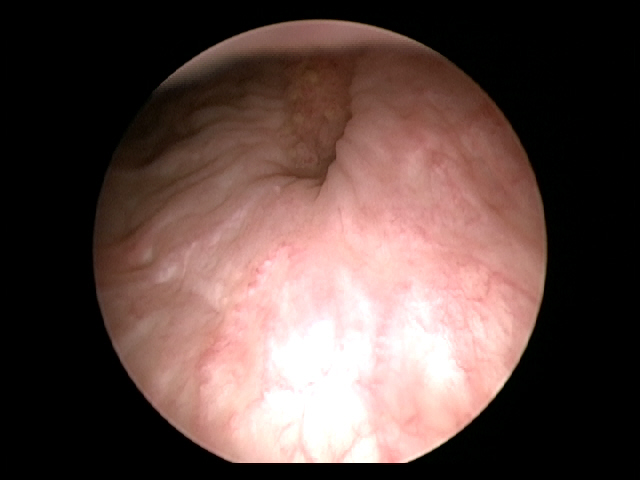
Modality: WLC
Class: Malignant
Subclass: HighGradePapillary
Lesion: L1
Stage: T1
Morphology: Papillary
Bladder cancer association: Yes